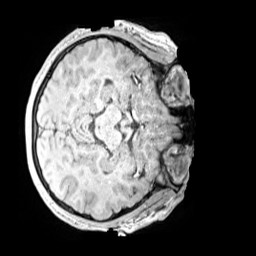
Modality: MP2RAGE
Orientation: axial
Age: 11
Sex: female
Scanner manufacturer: siemens
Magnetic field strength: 3 T
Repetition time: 4 s
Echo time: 0.00299 s